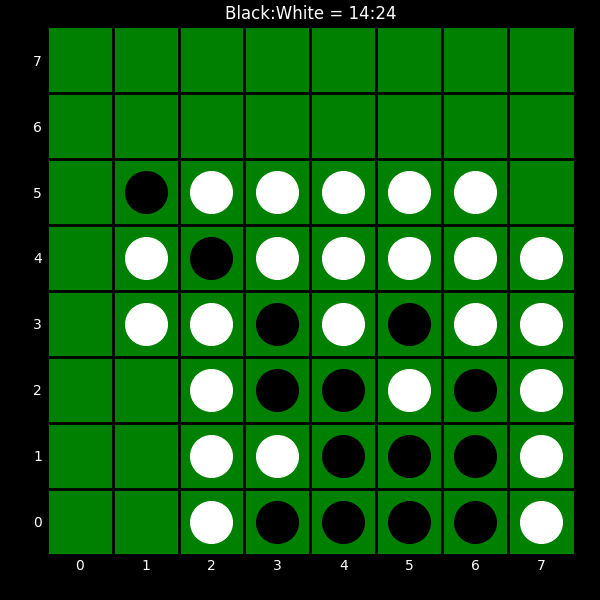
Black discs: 14
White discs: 24